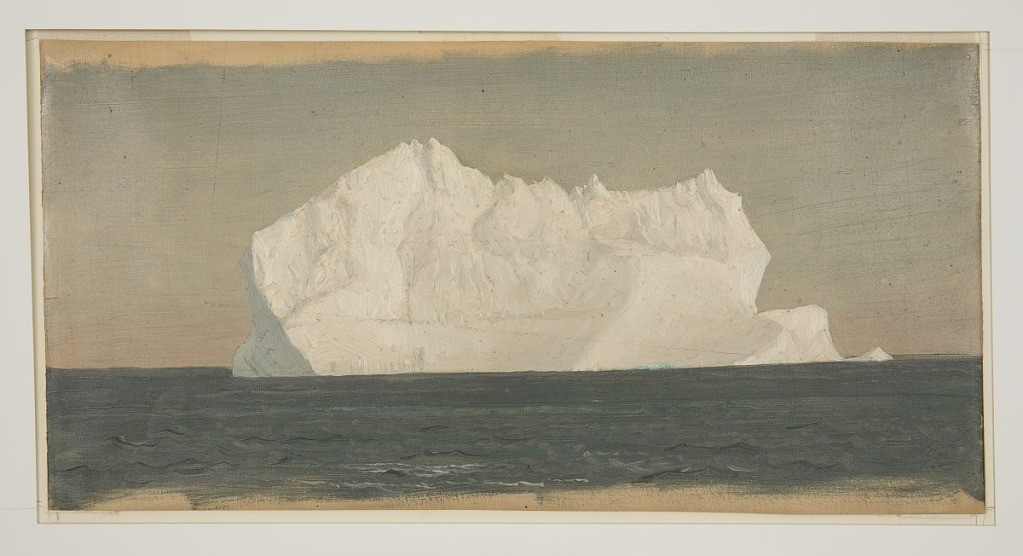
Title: Floating Iceberg, Canada
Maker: Frederic Edwin Church, American, 1826–1900
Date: June–July 1859
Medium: Oil and graphite on tan paperboard
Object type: Drawing
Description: Seascape sketch showing a view of an immense, white iceberg floating on sea around Newfoundland and Labrador, Canada. Dark blue, rippling ocean waters extend through the foreground and into the middle distance, where they encounter the base of the iceberg. The berg itself is characterized by its many furrows and ridges, its tall, sheer face, and its craggy, undulating ridge--which culminates in a tall, triangular peak at center left. The flat ocean horizon is visible in the distance behind the iceberg. The sky above is rendered in a gradient from blue-green to rosy-blue.